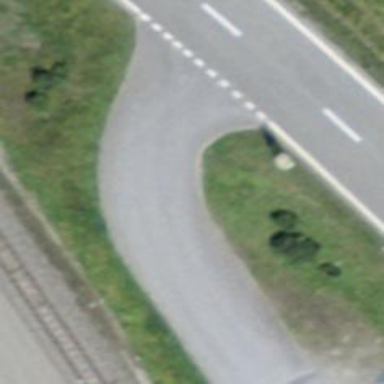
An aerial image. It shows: Road serving as parking aisle.